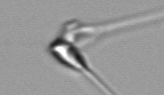
Label: Asterionellopsis_glacialis